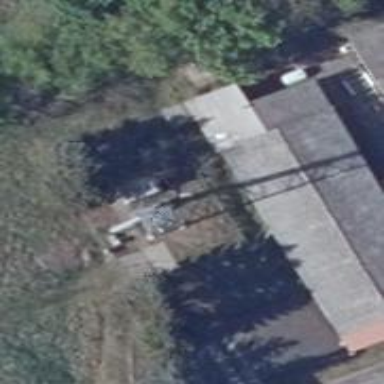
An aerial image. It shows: Mast tower used for communication.